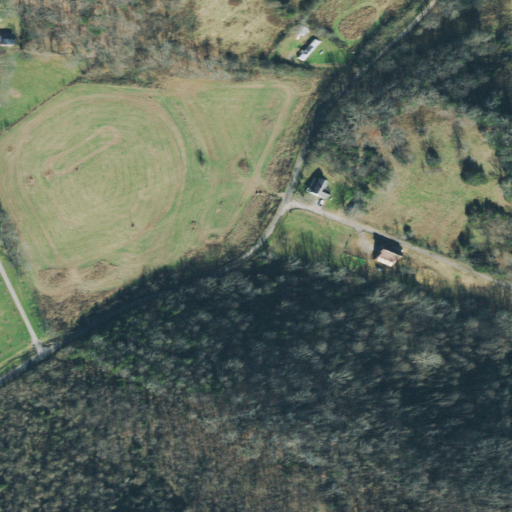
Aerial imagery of valley in Tennessee named Wakefield Hollow containing pasture, deciduous forest, mixed forest, open development, and evergreen forest